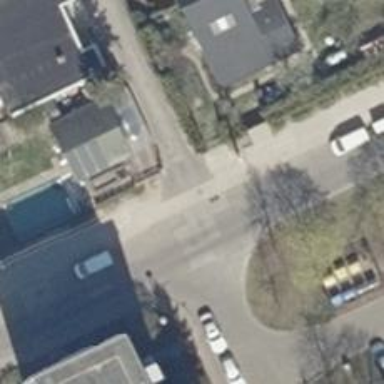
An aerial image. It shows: Unmarked road crossing.